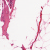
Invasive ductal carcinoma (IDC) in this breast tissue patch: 0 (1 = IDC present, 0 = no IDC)